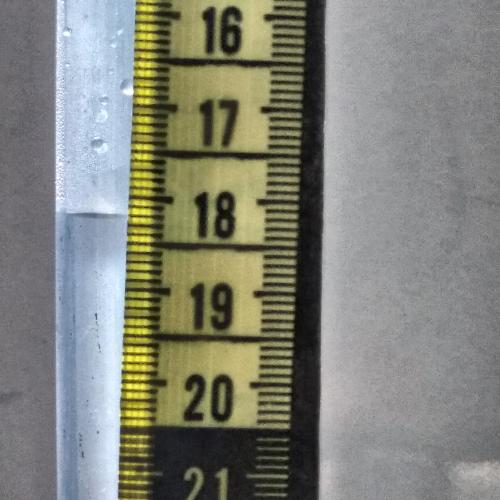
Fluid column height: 18.2 cm